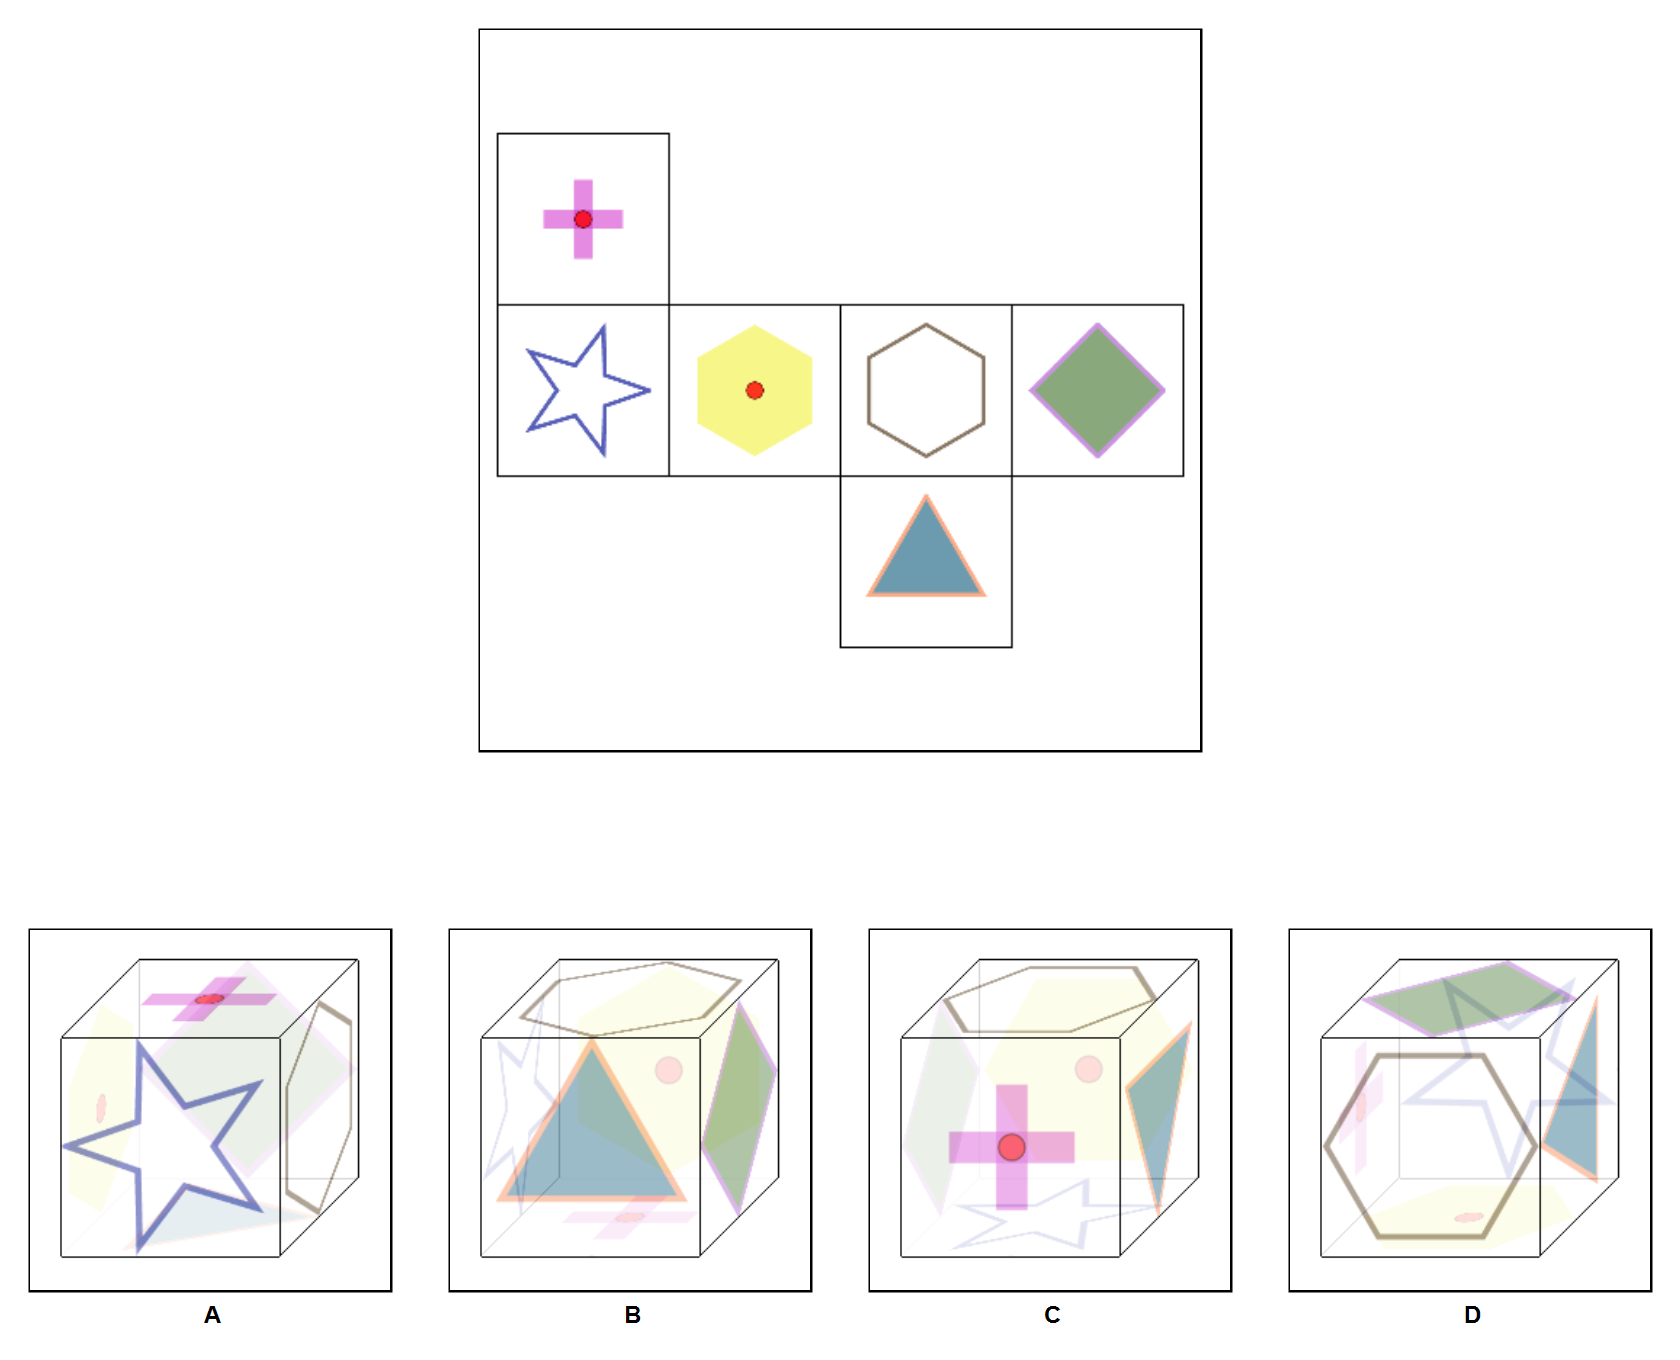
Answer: D